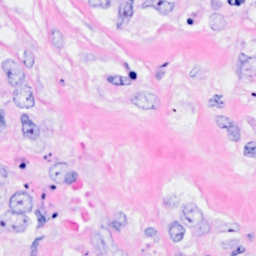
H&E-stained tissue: Breast